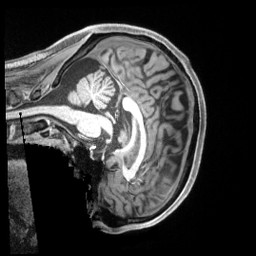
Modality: T1w
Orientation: sagittal
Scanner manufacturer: siemens
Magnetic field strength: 3 T
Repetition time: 2.5 s
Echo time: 0.00218 s